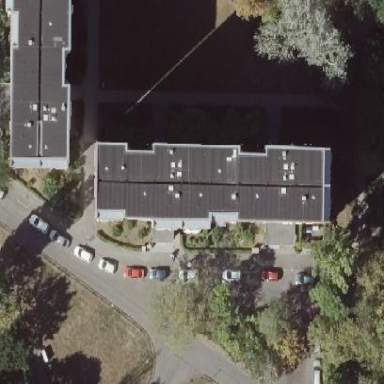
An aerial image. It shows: Building with apartments and flat roof.